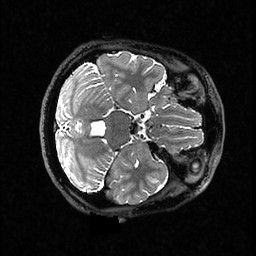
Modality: T2w
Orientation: axial
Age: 28
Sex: female
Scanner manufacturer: ge
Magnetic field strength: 3 T
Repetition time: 3.202 s
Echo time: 0.06575 s